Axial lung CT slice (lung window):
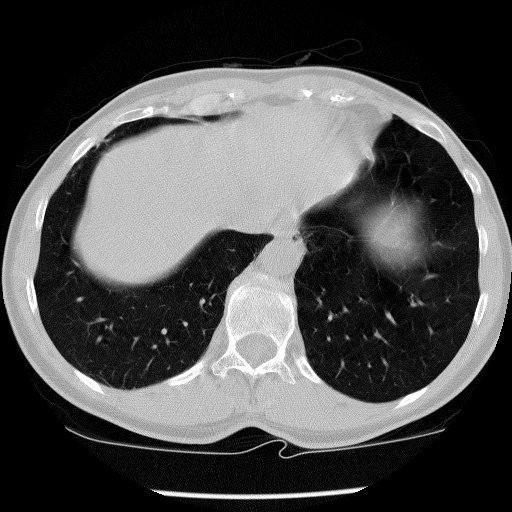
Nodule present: no